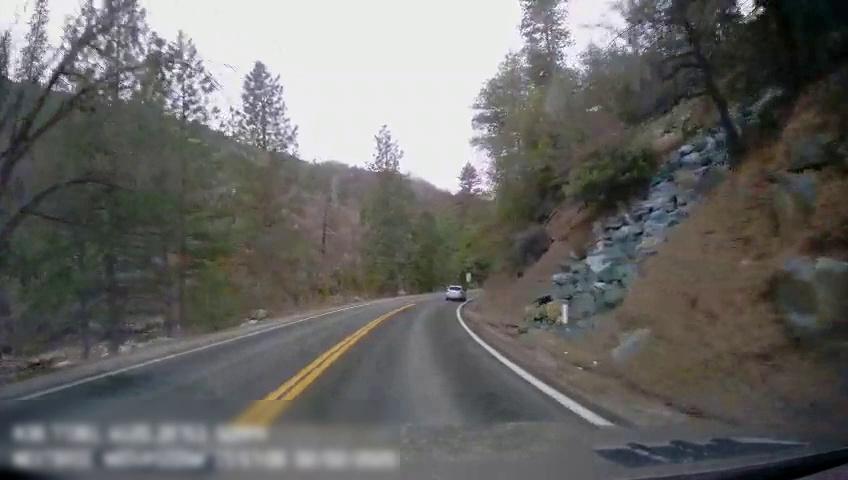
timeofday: Day
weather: Cloudy
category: Drivable Space
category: Vehicles | Car
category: Lanes | Current Lane
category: Lanes | Current Lane
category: Lanes | Opposite Lane